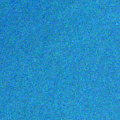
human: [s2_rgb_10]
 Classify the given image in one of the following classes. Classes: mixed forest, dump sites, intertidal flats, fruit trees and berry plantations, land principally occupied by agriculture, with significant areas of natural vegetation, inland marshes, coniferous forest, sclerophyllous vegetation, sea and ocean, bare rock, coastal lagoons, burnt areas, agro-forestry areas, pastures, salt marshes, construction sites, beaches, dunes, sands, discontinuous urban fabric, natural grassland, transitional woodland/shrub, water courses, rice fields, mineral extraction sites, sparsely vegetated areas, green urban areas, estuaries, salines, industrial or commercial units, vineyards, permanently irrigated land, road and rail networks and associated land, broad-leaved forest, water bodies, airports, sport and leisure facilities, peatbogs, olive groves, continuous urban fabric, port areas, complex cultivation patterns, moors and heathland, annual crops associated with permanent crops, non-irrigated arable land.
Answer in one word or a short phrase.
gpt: sea and ocean